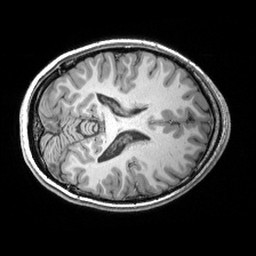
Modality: T1w
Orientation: axial
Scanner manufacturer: siemens
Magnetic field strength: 3 T
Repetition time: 2.53 s
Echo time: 0.00299 s